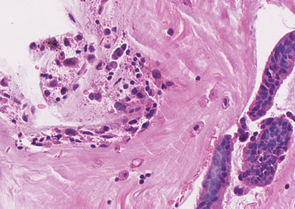
Tumor epithelial tissue: yes
Tumor-associated stroma tissue: yes
Normal tissue: no